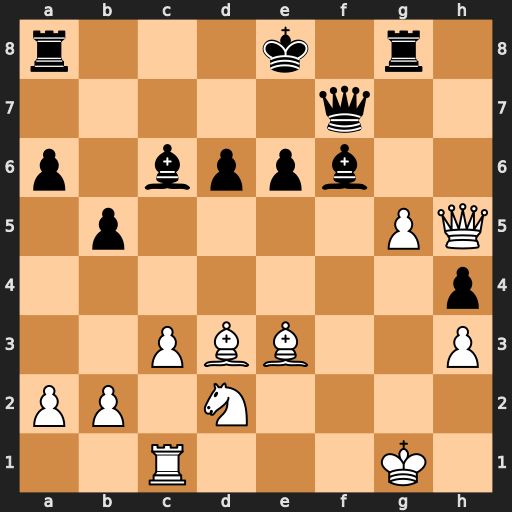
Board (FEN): r3k1r1/5q2/p1bppb2/1p4PQ/7p/2PBB2P/PP1N4/2R3K1
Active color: w
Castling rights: q
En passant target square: -
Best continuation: Qxf7+ Kxf7 Rf1 Ke7 Rxf6